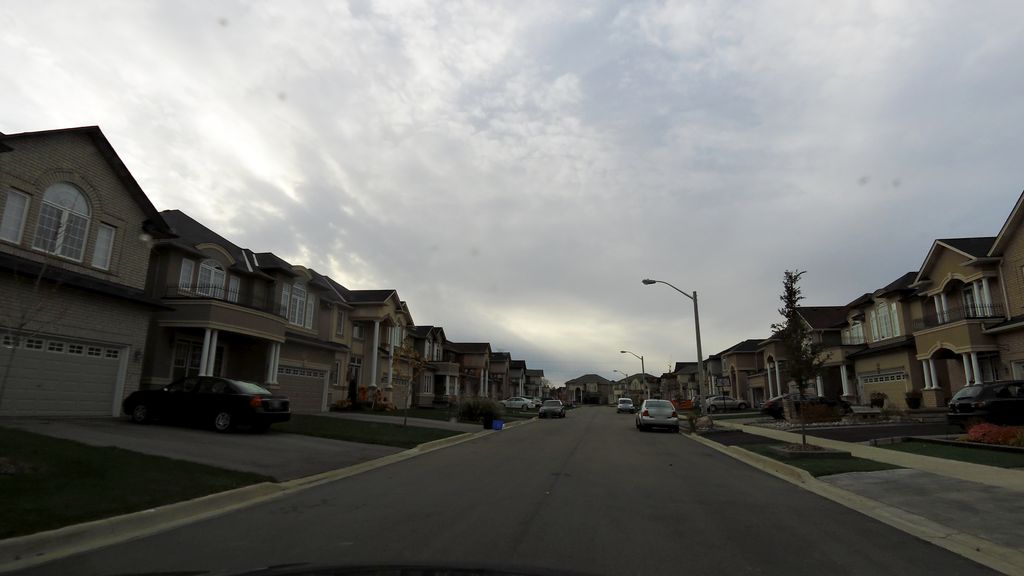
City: hamilton